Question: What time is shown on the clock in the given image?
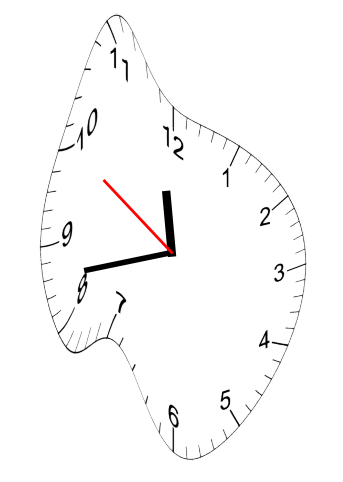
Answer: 11:42:50